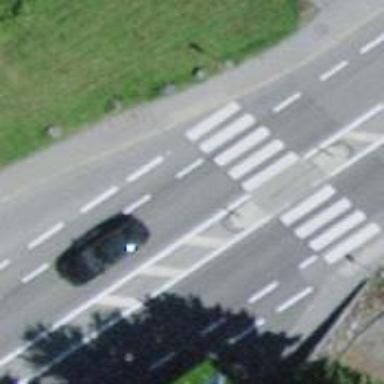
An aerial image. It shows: Primary highway with asphalt surface. There are sidewalks on both sides and exclusive lanes for cyclists on both sides.